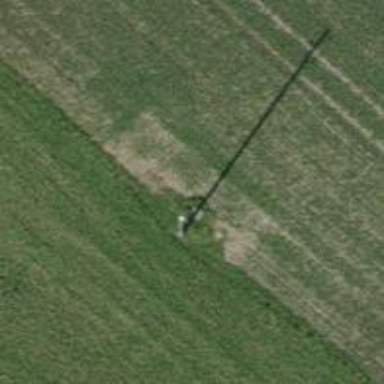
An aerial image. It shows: Power pole.